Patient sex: F
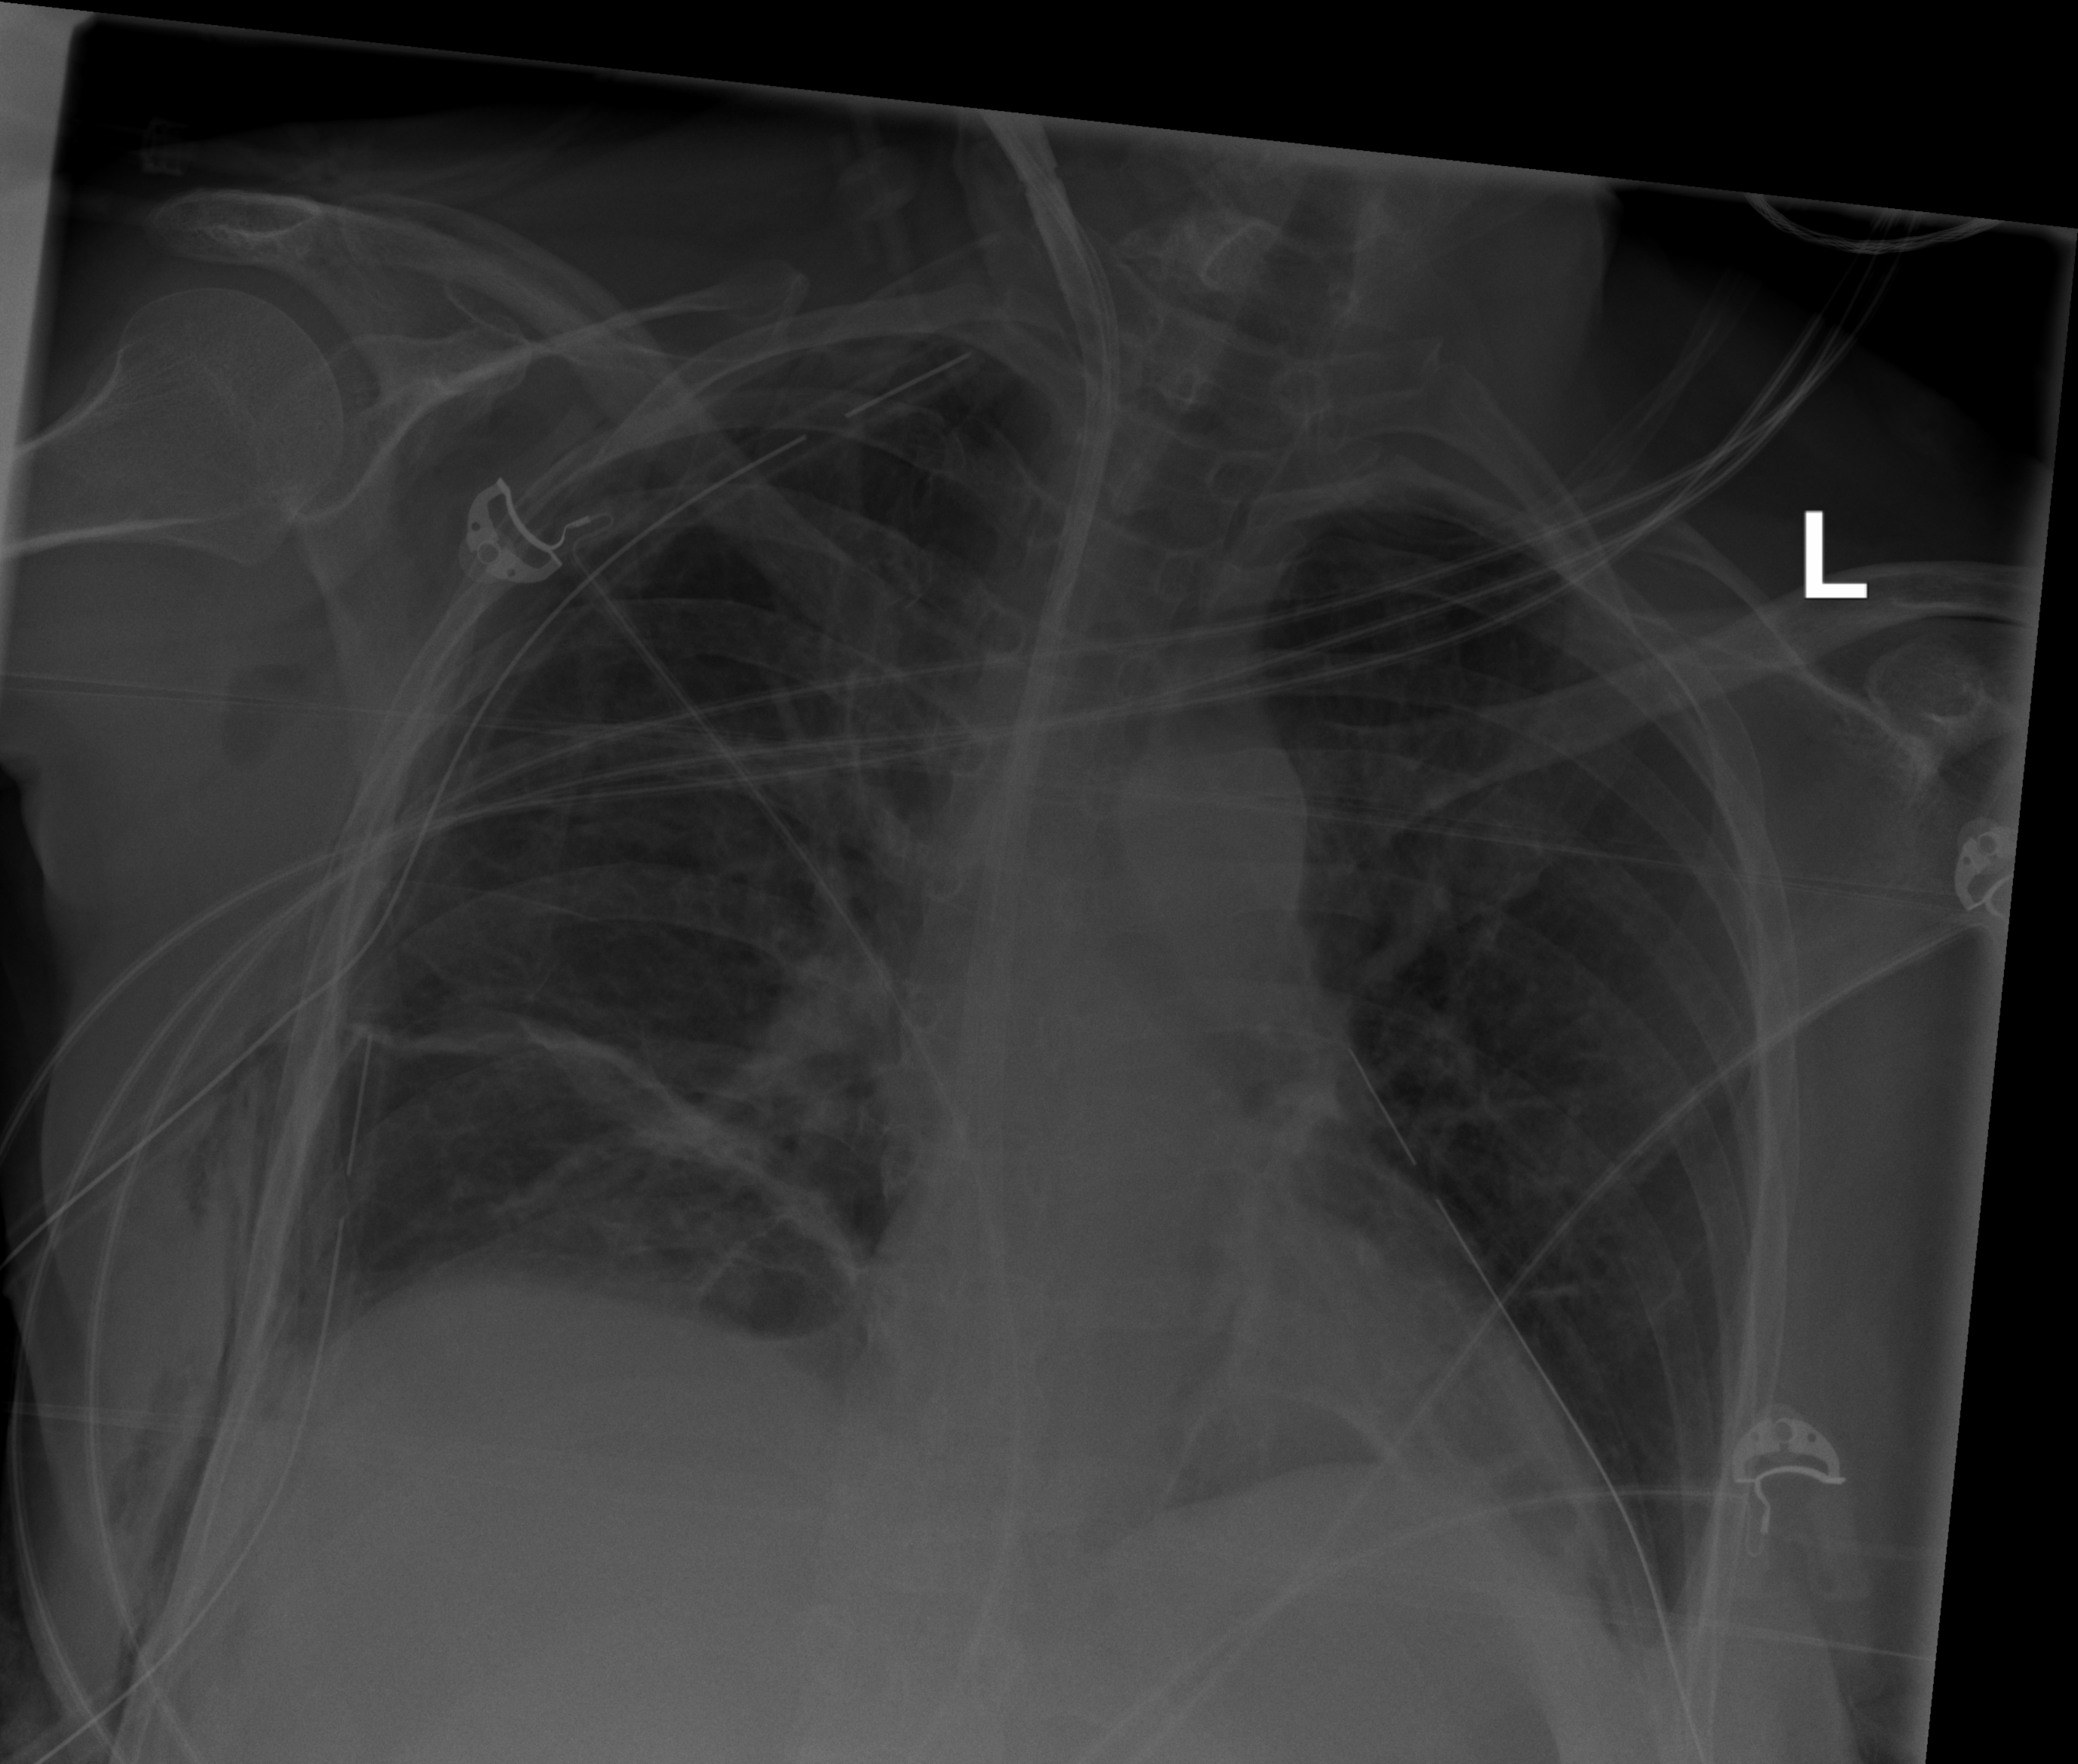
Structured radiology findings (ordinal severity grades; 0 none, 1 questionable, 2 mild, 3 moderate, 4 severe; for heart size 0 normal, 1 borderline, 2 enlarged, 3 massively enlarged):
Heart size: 1
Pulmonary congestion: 0
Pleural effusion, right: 2
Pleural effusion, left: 2
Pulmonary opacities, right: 2
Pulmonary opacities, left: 0
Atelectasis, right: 2
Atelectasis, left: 2